Interaction volume radius: 5 \u00c5
Interaction volume height: 15 \u00c5
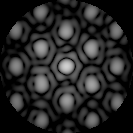
Disorder parameter: 0.2321